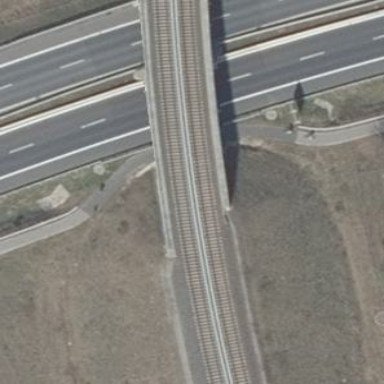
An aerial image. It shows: Man-made bridge.